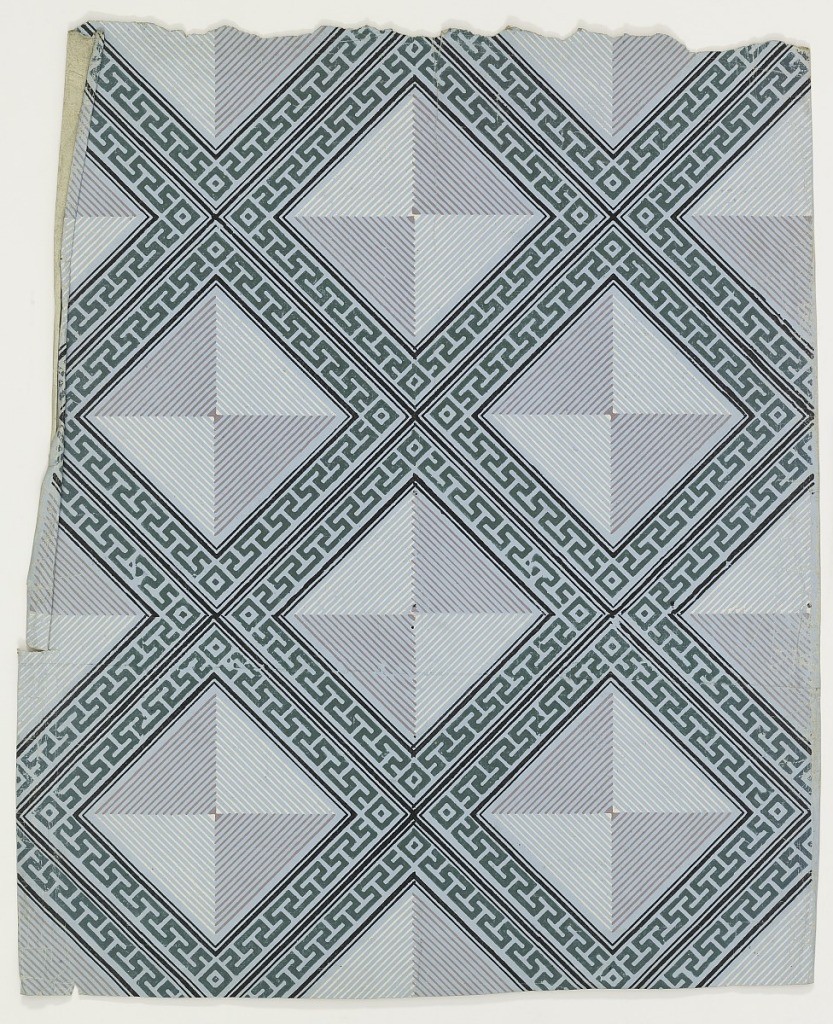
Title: Sidewall
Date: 1800–1810
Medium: Block-printed
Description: On light blue ground, Greek key frame printed in green with geometric pyramid design in center, printed in white and gray.